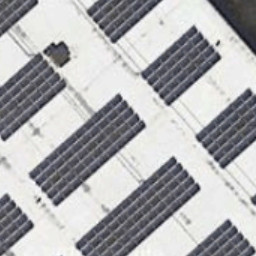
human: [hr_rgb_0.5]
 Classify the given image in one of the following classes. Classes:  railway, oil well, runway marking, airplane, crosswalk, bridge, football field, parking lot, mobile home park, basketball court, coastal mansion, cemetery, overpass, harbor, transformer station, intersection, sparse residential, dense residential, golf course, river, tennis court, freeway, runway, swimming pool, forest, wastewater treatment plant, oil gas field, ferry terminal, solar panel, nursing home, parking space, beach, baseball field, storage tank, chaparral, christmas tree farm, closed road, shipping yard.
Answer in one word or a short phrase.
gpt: solar panel